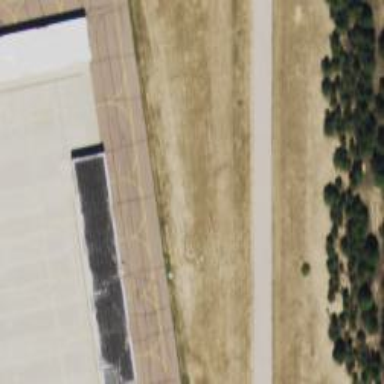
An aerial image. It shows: View of taxiway at the airport.